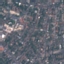
Land use / land cover: Residential